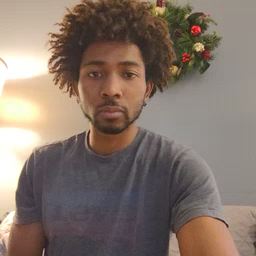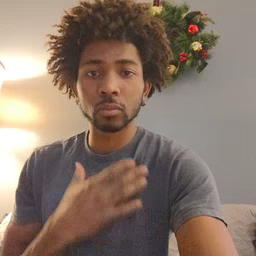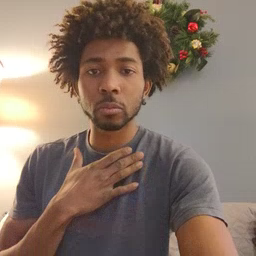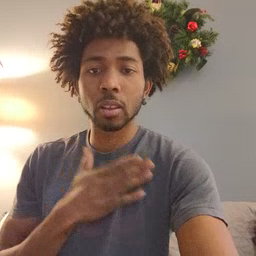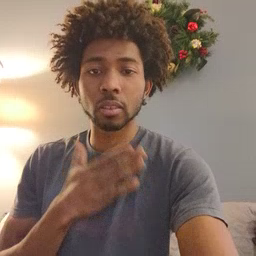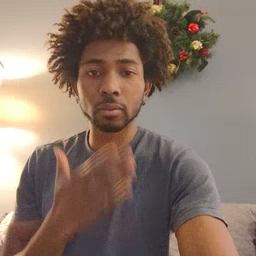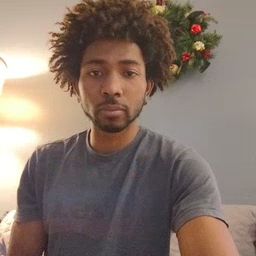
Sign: happy